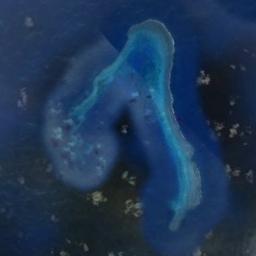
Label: island